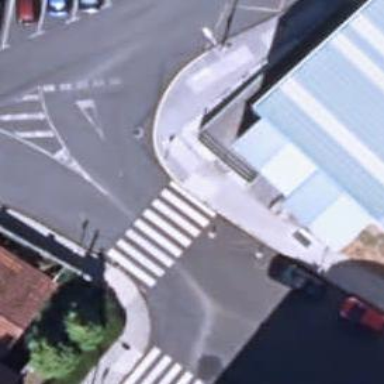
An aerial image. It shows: Marked road crossing with traffic calming table.